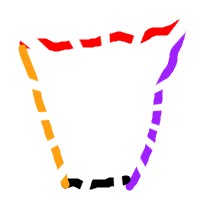
Shape: trapezoid